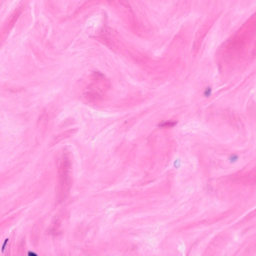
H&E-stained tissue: Breast